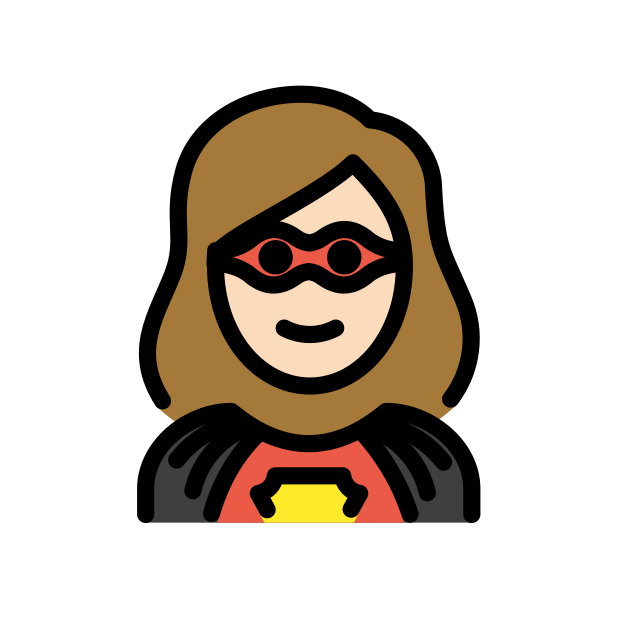
woman superhero: light skin tone